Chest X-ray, PA view. Patient: 70 years old, sex M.
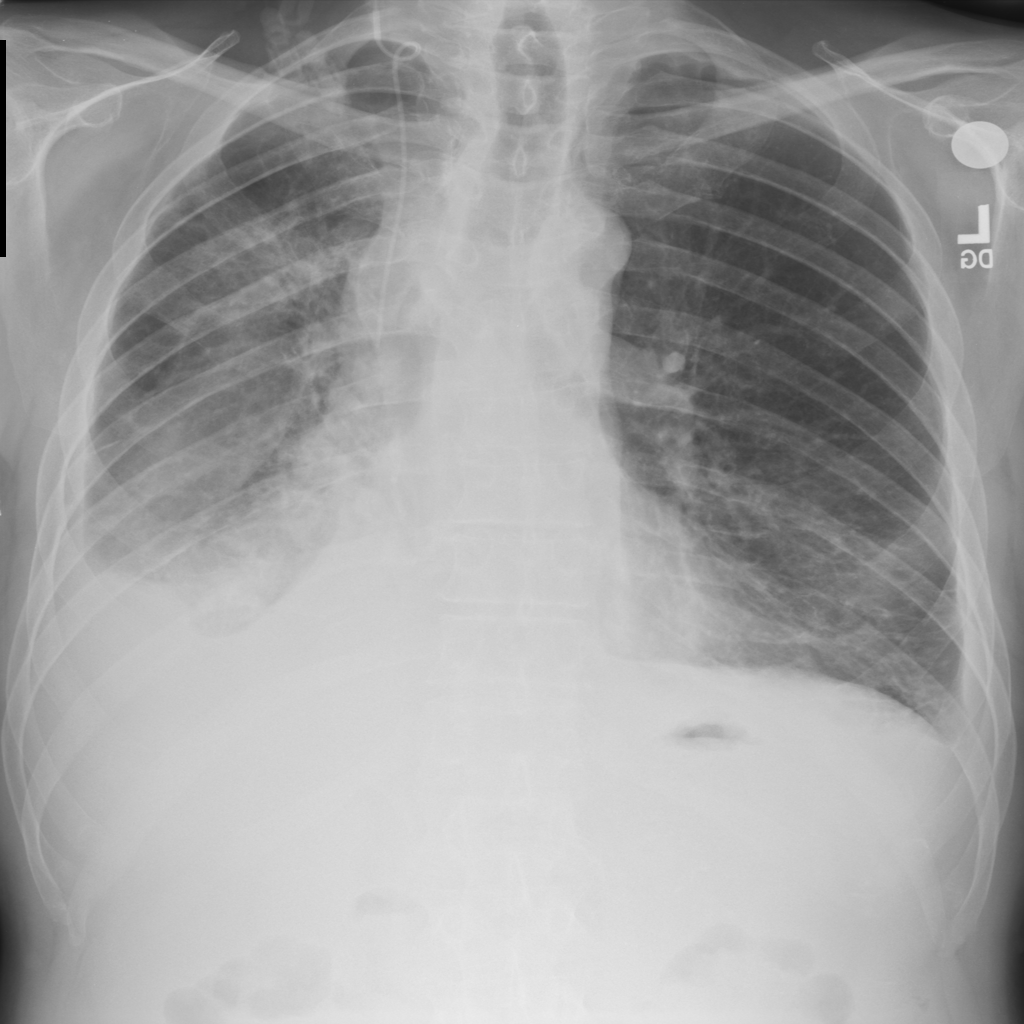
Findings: Infiltration, Pleural_Thickening